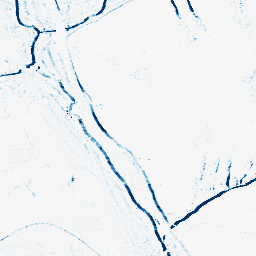
Category: morphological
Decomposition family: morphological_rect
Decomposition parameters: operation: closing
width: 5
height: 3
Upsampling method: bspline
Upsampling parameters: scale: 8
Upsampling scale: 8